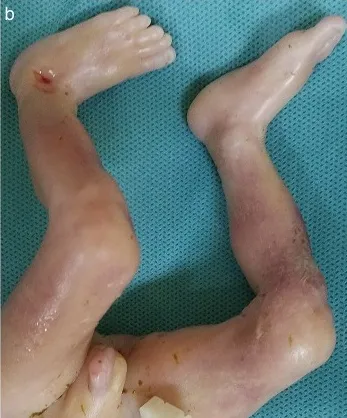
Matched child, no obvious abnormality.
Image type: radiology (x_ray)